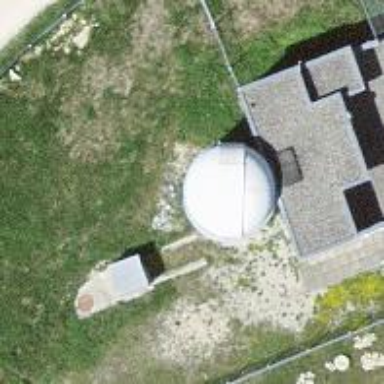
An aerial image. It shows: Observatory.